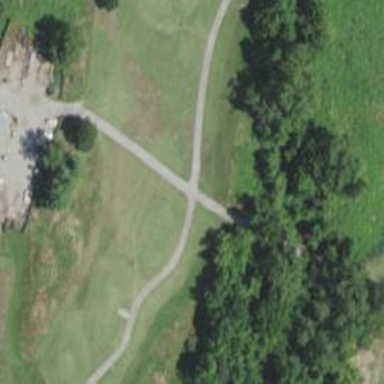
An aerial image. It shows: Footway that doubles as golf path.